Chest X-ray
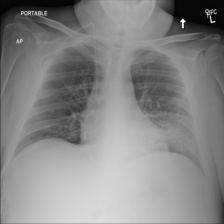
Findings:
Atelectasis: negative
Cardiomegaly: negative
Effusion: negative
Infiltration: negative
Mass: negative
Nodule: negative
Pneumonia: negative
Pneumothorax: negative
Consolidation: negative
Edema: negative
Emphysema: negative
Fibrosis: negative
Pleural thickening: negative
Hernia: negative